Question: I am getting the following error:
> Template is missingMissing template admin/settings with {:formats=>[:html],
:locale=>[:en, :en], :handlers=>[:rxml, :erb, :builder, :rjs, :rhtml]}
in view paths "C:/Users/Me/Desktop/Application/app/views"
But everything seems to be in place. I made sure the properties allow everyone full access to that file for troubleshooting, still a no go. What am I missing here?

Ruby 1.8.7 Rails 3.0.3
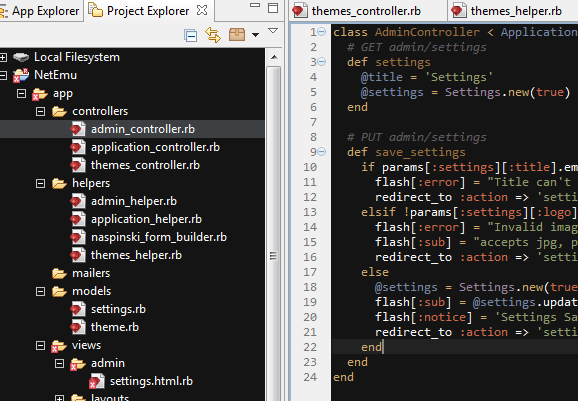
Answer: The name of your template file should be "settings.html.erb". You're missing an "e" in the file extension.
Note the part of the error where it says ':handlers=>[:rxml, :erb, :builder, :rjs, :rhtml]'. The file extension of your view must be one of these for the template to be processed.